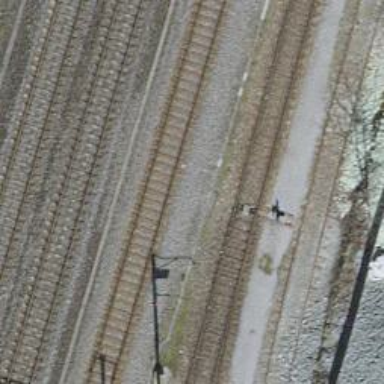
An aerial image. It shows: Railway switch.